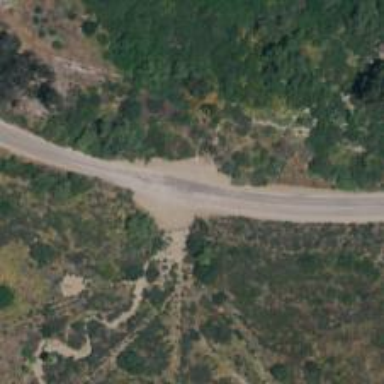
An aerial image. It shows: Asphalt road classified as tertiary.